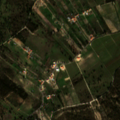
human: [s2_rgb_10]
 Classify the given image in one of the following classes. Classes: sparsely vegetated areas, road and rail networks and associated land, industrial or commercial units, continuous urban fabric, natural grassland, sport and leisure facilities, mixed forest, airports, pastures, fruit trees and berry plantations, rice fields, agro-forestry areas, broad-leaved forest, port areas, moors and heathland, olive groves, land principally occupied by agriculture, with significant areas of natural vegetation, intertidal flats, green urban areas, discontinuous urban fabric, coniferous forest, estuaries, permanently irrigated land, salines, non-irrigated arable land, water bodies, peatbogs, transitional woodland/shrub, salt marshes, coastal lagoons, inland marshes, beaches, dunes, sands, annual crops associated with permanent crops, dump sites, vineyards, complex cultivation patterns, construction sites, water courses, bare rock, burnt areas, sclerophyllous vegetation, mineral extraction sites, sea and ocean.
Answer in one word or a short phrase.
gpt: complex cultivation patterns, agro-forestry areas, transitional woodland/shrub